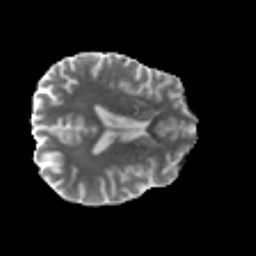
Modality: MD
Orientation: axial
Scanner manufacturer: philips
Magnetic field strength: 3 T
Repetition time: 8.6 s
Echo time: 0.127 s